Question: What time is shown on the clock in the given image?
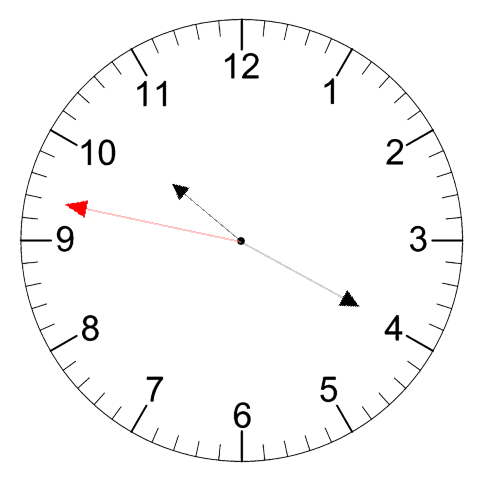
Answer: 10:19:47